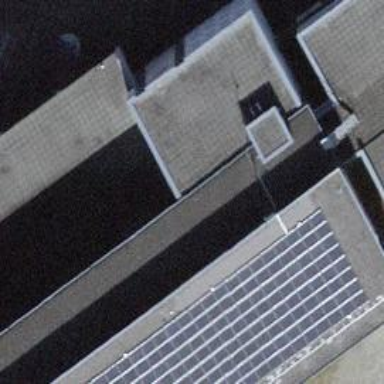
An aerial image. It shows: School.